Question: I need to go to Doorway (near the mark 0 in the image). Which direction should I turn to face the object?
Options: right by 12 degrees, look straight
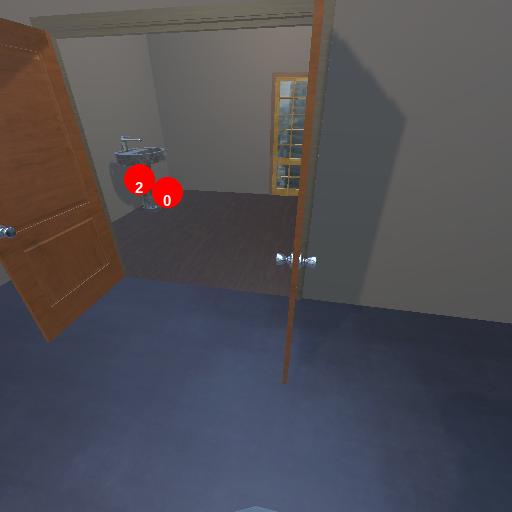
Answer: right by 12 degrees